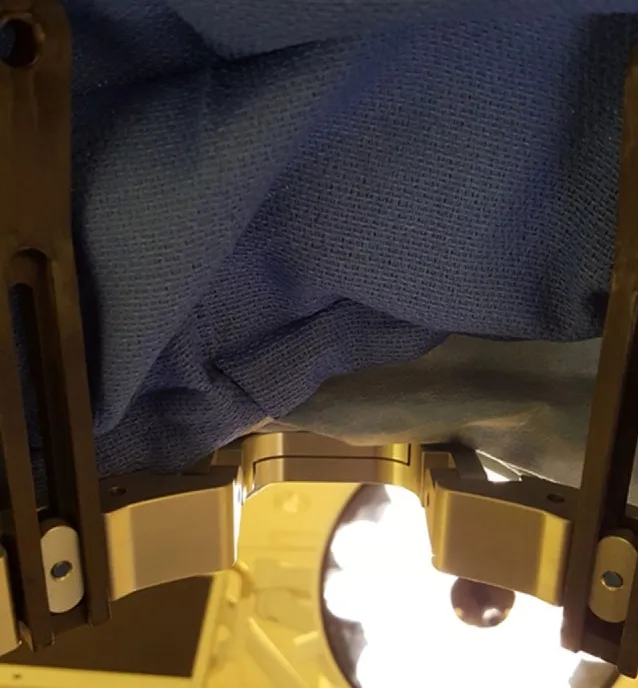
Simulated patient perspective, after sterile draping, during the DBS procedure. The patient may experience this viewpoint for 4-6 h, as the surgery is being performed.
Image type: medical_photograph (other_medical_photograph)